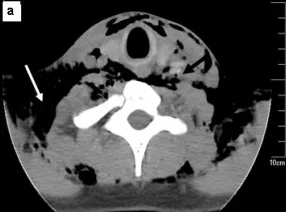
Plain computed tomography scan of the neck (a,b,c,d) obtained on the third day after the accident. The computed tomography scan shows extensive subcutaneous emphysema in the neck and upper breast (white arrowhead). A dense shadow is visualized as a linear structure (black arrowhead) at the level of the 7th cervical vertebra and 1st dorsal vertebra pointing towards the common carotid artery.
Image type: radiology (ct)